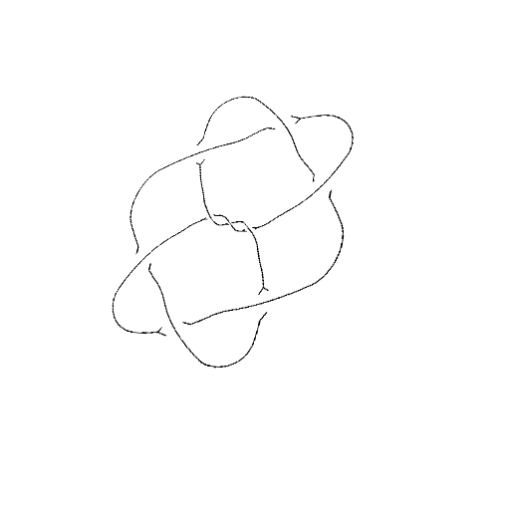
Crossing number: 9